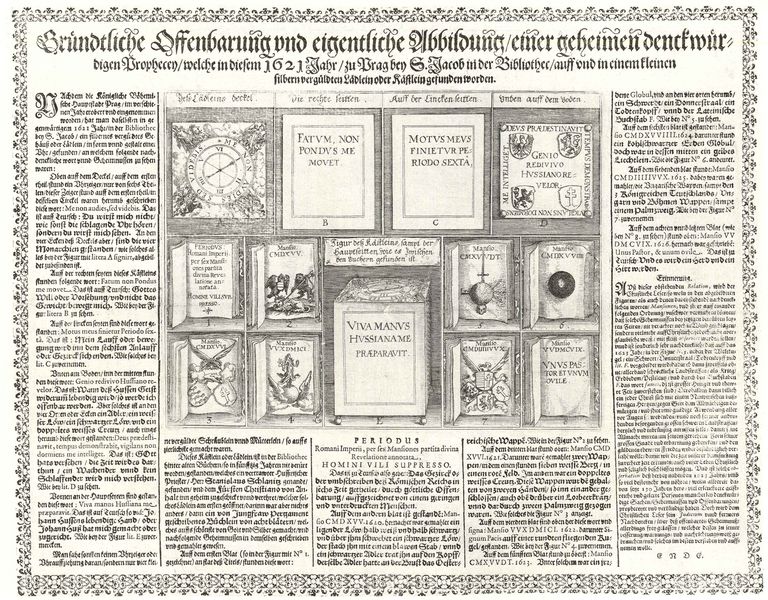
Titel: Gründtliche Offenbarung vnd eigentliche Abbildung
Institution: (Seriendruck)
Schlagwörter: adler, skizze, zeichnung, ornament, alt, bibel, rahmen, bild, felder, blatt, gotik, knopf, kreis, umrandung, holzschnitt, schrift, bilder, bücher, papier, grafik, spalten, rand, zahlen, verzierung, uhr, deutsch, jahreszahl, buch, bayrisch, geheimnis, umrahmung, scheibe, druck, radierung, stich, titel, seite, illustration, schwert, text, zeitung, buchstaben, offenbarung, initiale, überschrift, buchdruck, pergament, wappen, mittelalter, sammlung, löwe, prophet, fraktur, urne, lettern, texte, flugblatt, illustriert, abbildung, symbole, tabelle, wissenschaft, traktat, latein, prag, windrose, kalender, unterteilung, prophezeiung, druckschrift, spalte, artikel, aufstellung, seriendruck, blocksatz, kompass, lexikon, hus, analyse, gutenberg, bibe, bibliotrh, biblitek, wissenschafte, 1621, bücjer, grundliebe, eigentiche, abbilfung, periodus, fünfspaltig, periodius, geborchene schrift